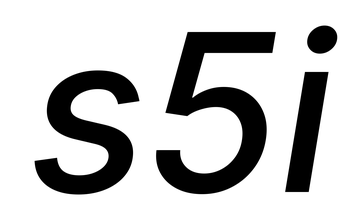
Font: Inter-Italic_Medium_Italic